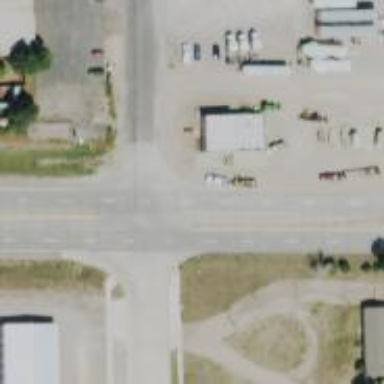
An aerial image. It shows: Stop road.